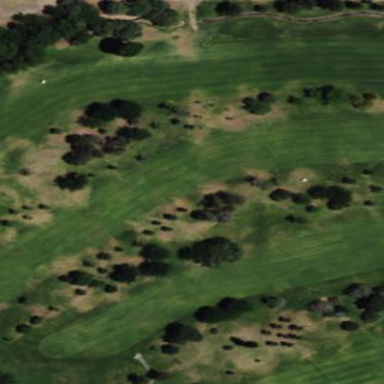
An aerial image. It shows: Grassy fairway on golf course.